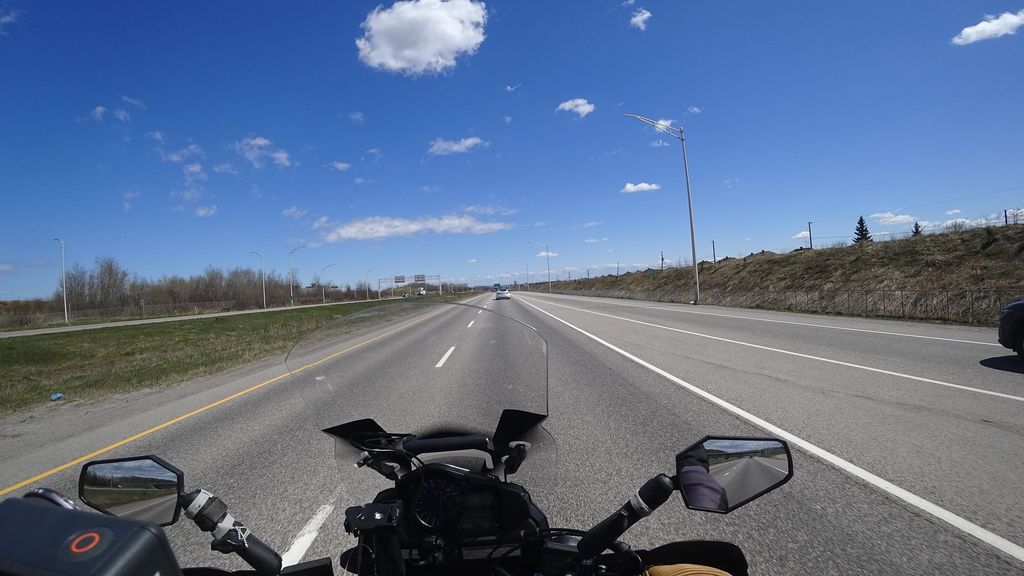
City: quebec_city